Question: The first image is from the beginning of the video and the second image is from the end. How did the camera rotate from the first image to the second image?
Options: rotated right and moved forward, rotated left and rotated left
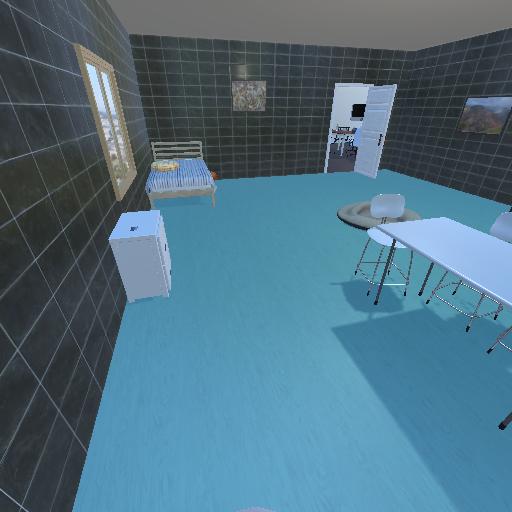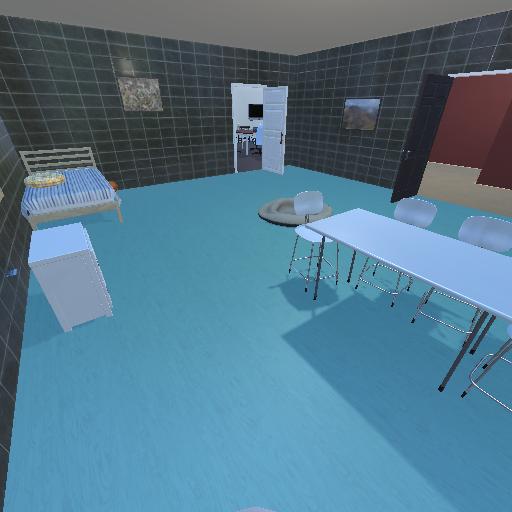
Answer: rotated right and moved forward